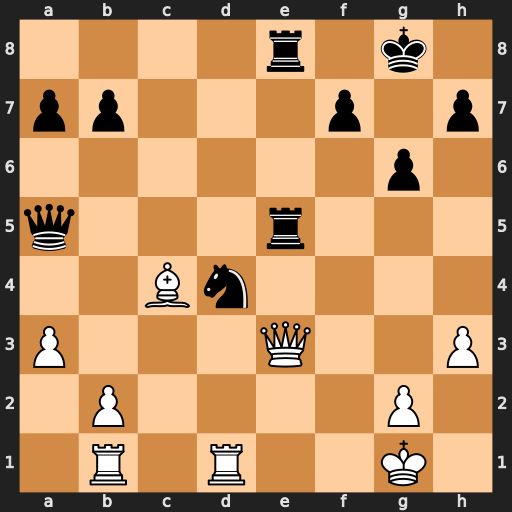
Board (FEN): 4r1k1/pp3p1p/6p1/q3r3/2Bn4/P3Q2P/1P4P1/1R1R2K1
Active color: w
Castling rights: -
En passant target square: -
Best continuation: Qxd4 Re4 Qd5 Re1+ Rxe1 Rxe1+ Rxe1